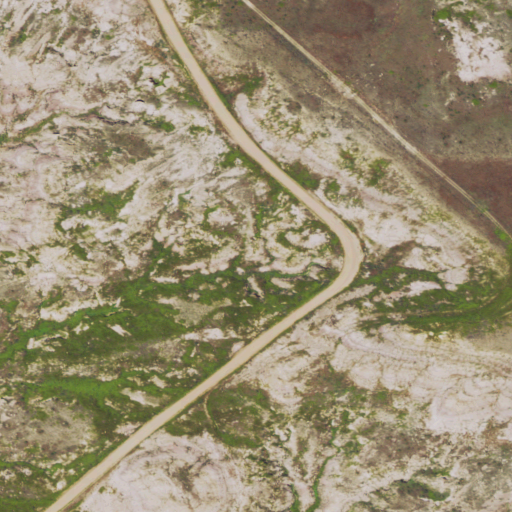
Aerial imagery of slope(s) in Wyoming named Bridle Bit Hill containing only grassland